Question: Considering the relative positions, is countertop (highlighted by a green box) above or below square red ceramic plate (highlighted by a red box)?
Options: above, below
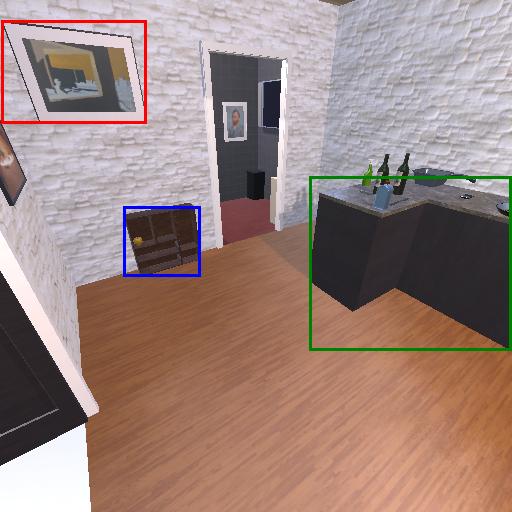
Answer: above